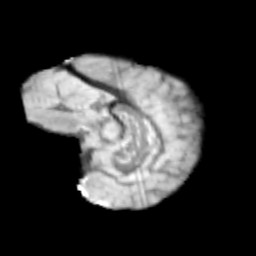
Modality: T2w
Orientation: sagittal
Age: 9
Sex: female
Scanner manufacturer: siemens
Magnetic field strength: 3 T
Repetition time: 3.8 s
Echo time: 0.07 s